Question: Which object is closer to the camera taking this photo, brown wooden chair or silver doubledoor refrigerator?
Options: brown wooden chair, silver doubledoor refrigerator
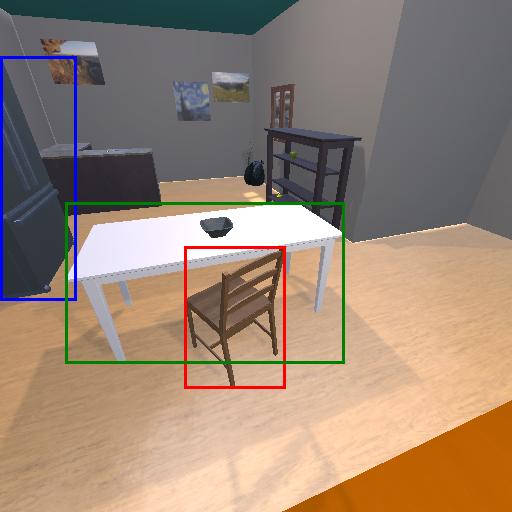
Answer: brown wooden chair